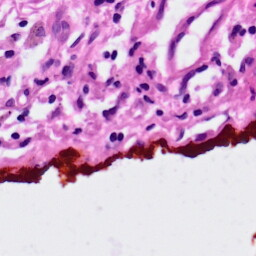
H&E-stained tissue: Lung